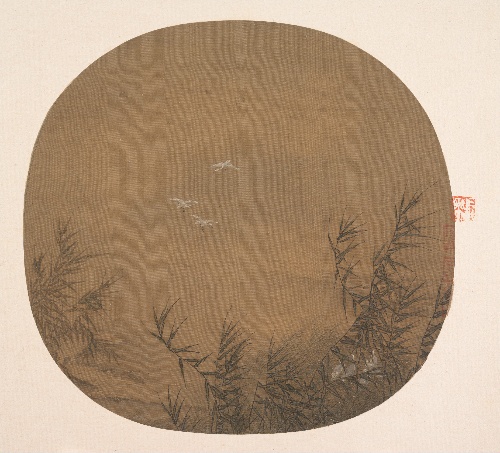
Title: 南宋  佚名  蘆鷺圖  團扇|Egrets in Water Reeds
Artist: Unidentified artist
Date: late 12th century
Object type: Fan mounted as an album leaf
Classification: Paintings
Medium: Fan mounted as an album leaf; ink and color on silk
Culture: China
Period: Song dynasty (960–1279)
Dimensions: 9 15/16 x 10 5/16 in. (25.2 x 26.2 cm)
Department: Asian Art
Credit line: From the Collection of A. W. Bahr, Purchase, Fletcher Fund, 1947
Accession year: 1947
Repository: Metropolitan Museum of Art, New York, NY
Tags: Birds|Plants